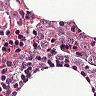
Metastatic tissue present: yes